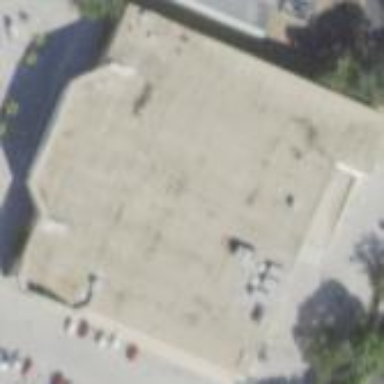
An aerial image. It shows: Supermarket building.